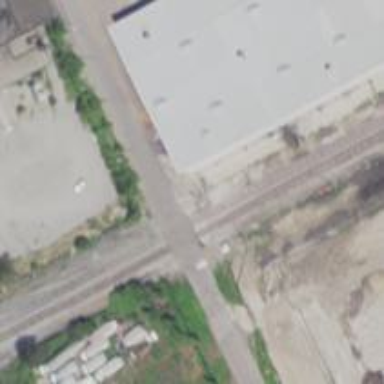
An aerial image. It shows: Railway level crossing.